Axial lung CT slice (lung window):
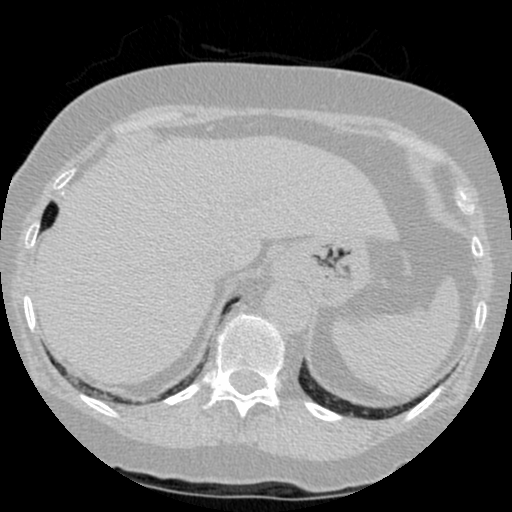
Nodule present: no